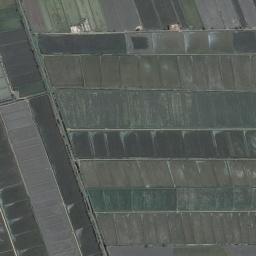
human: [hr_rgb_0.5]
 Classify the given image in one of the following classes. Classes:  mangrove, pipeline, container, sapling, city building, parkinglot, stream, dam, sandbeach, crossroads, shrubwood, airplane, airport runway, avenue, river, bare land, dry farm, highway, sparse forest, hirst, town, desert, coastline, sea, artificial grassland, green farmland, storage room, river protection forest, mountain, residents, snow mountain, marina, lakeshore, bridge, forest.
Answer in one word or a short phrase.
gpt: green farmland